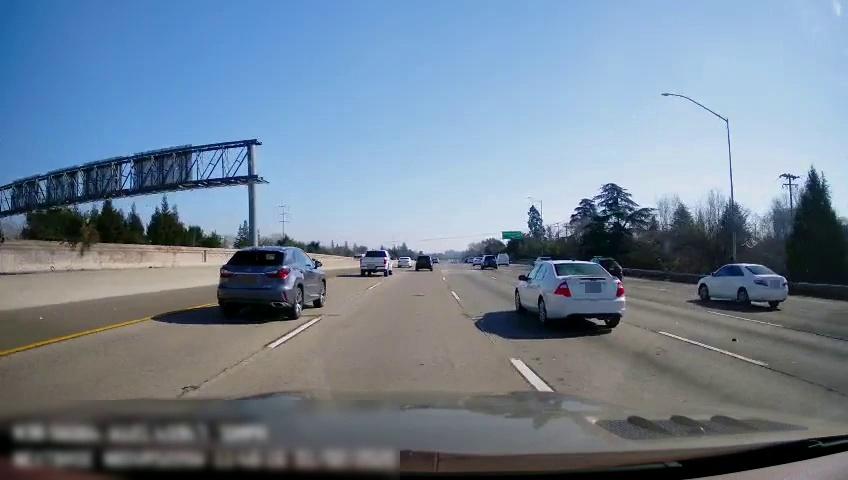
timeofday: Day
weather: Sunny
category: Drivable Space
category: Vehicles | Car
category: Vehicles | Truck
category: Vehicles | Car
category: Vehicles | Car
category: Vehicles | Car
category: Vehicles | Car
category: Vehicles | SUV
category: Vehicles | Van
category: Vehicles | Car
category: Vehicles | SUV
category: Vehicles | SUV
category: Lanes | Current Lane
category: Lanes | Current Lane
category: Lanes | Alternate Lane
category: Lanes | Alternate Lane
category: Lanes | Alternate Lane
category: Lanes | Alternate Lane
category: Traffic | Signs
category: Traffic | Signs
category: Traffic | Signs
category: Traffic | Signs
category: Traffic | Signs